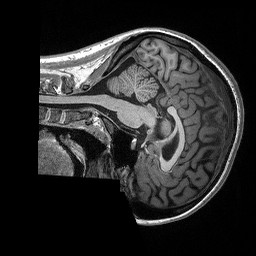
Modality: T1w
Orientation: sagittal
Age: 24
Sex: female
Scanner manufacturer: siemens
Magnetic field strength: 3 T
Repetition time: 2.3 s
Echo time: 0.00298 s